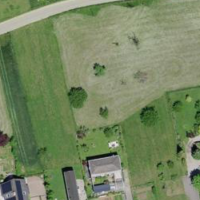
EUNIS habitat code: 25
Species observed at this site:
Lathyrus vernus